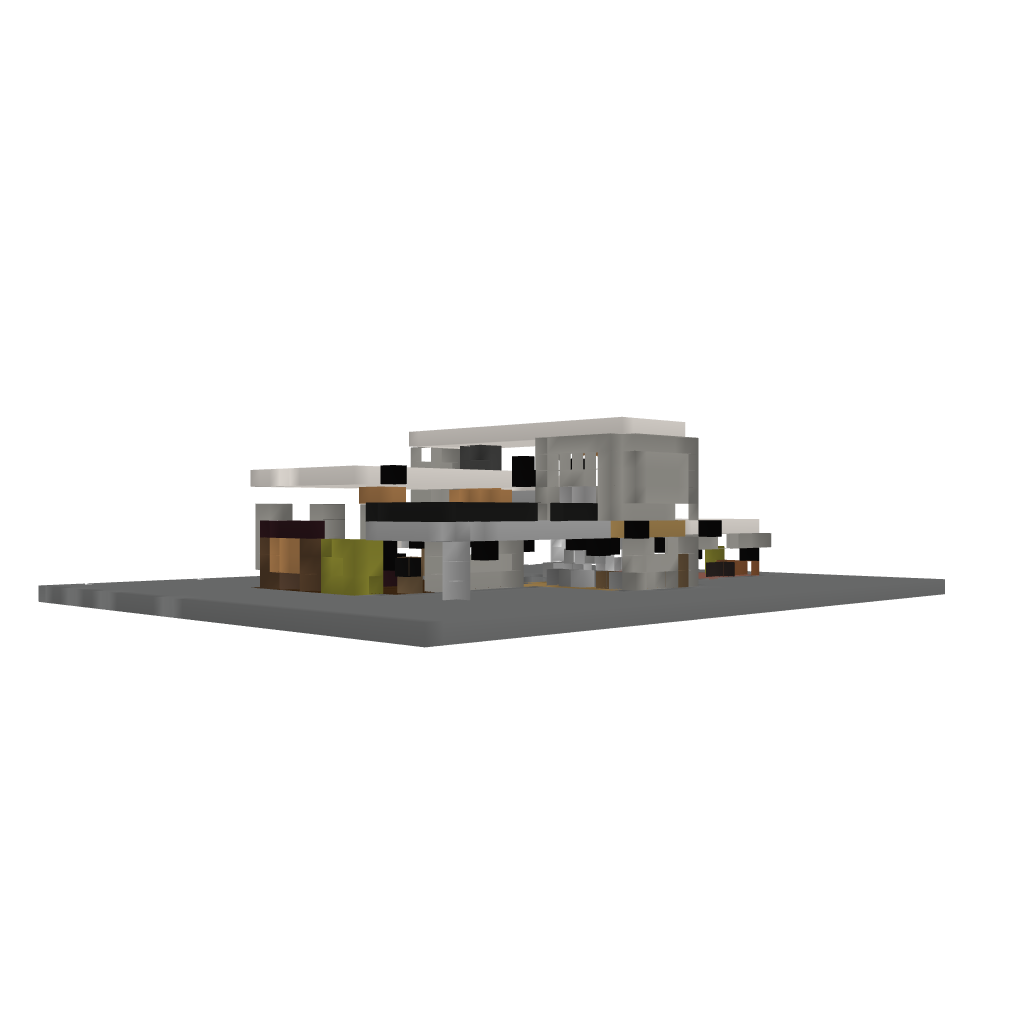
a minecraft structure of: Another modern villa